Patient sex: M
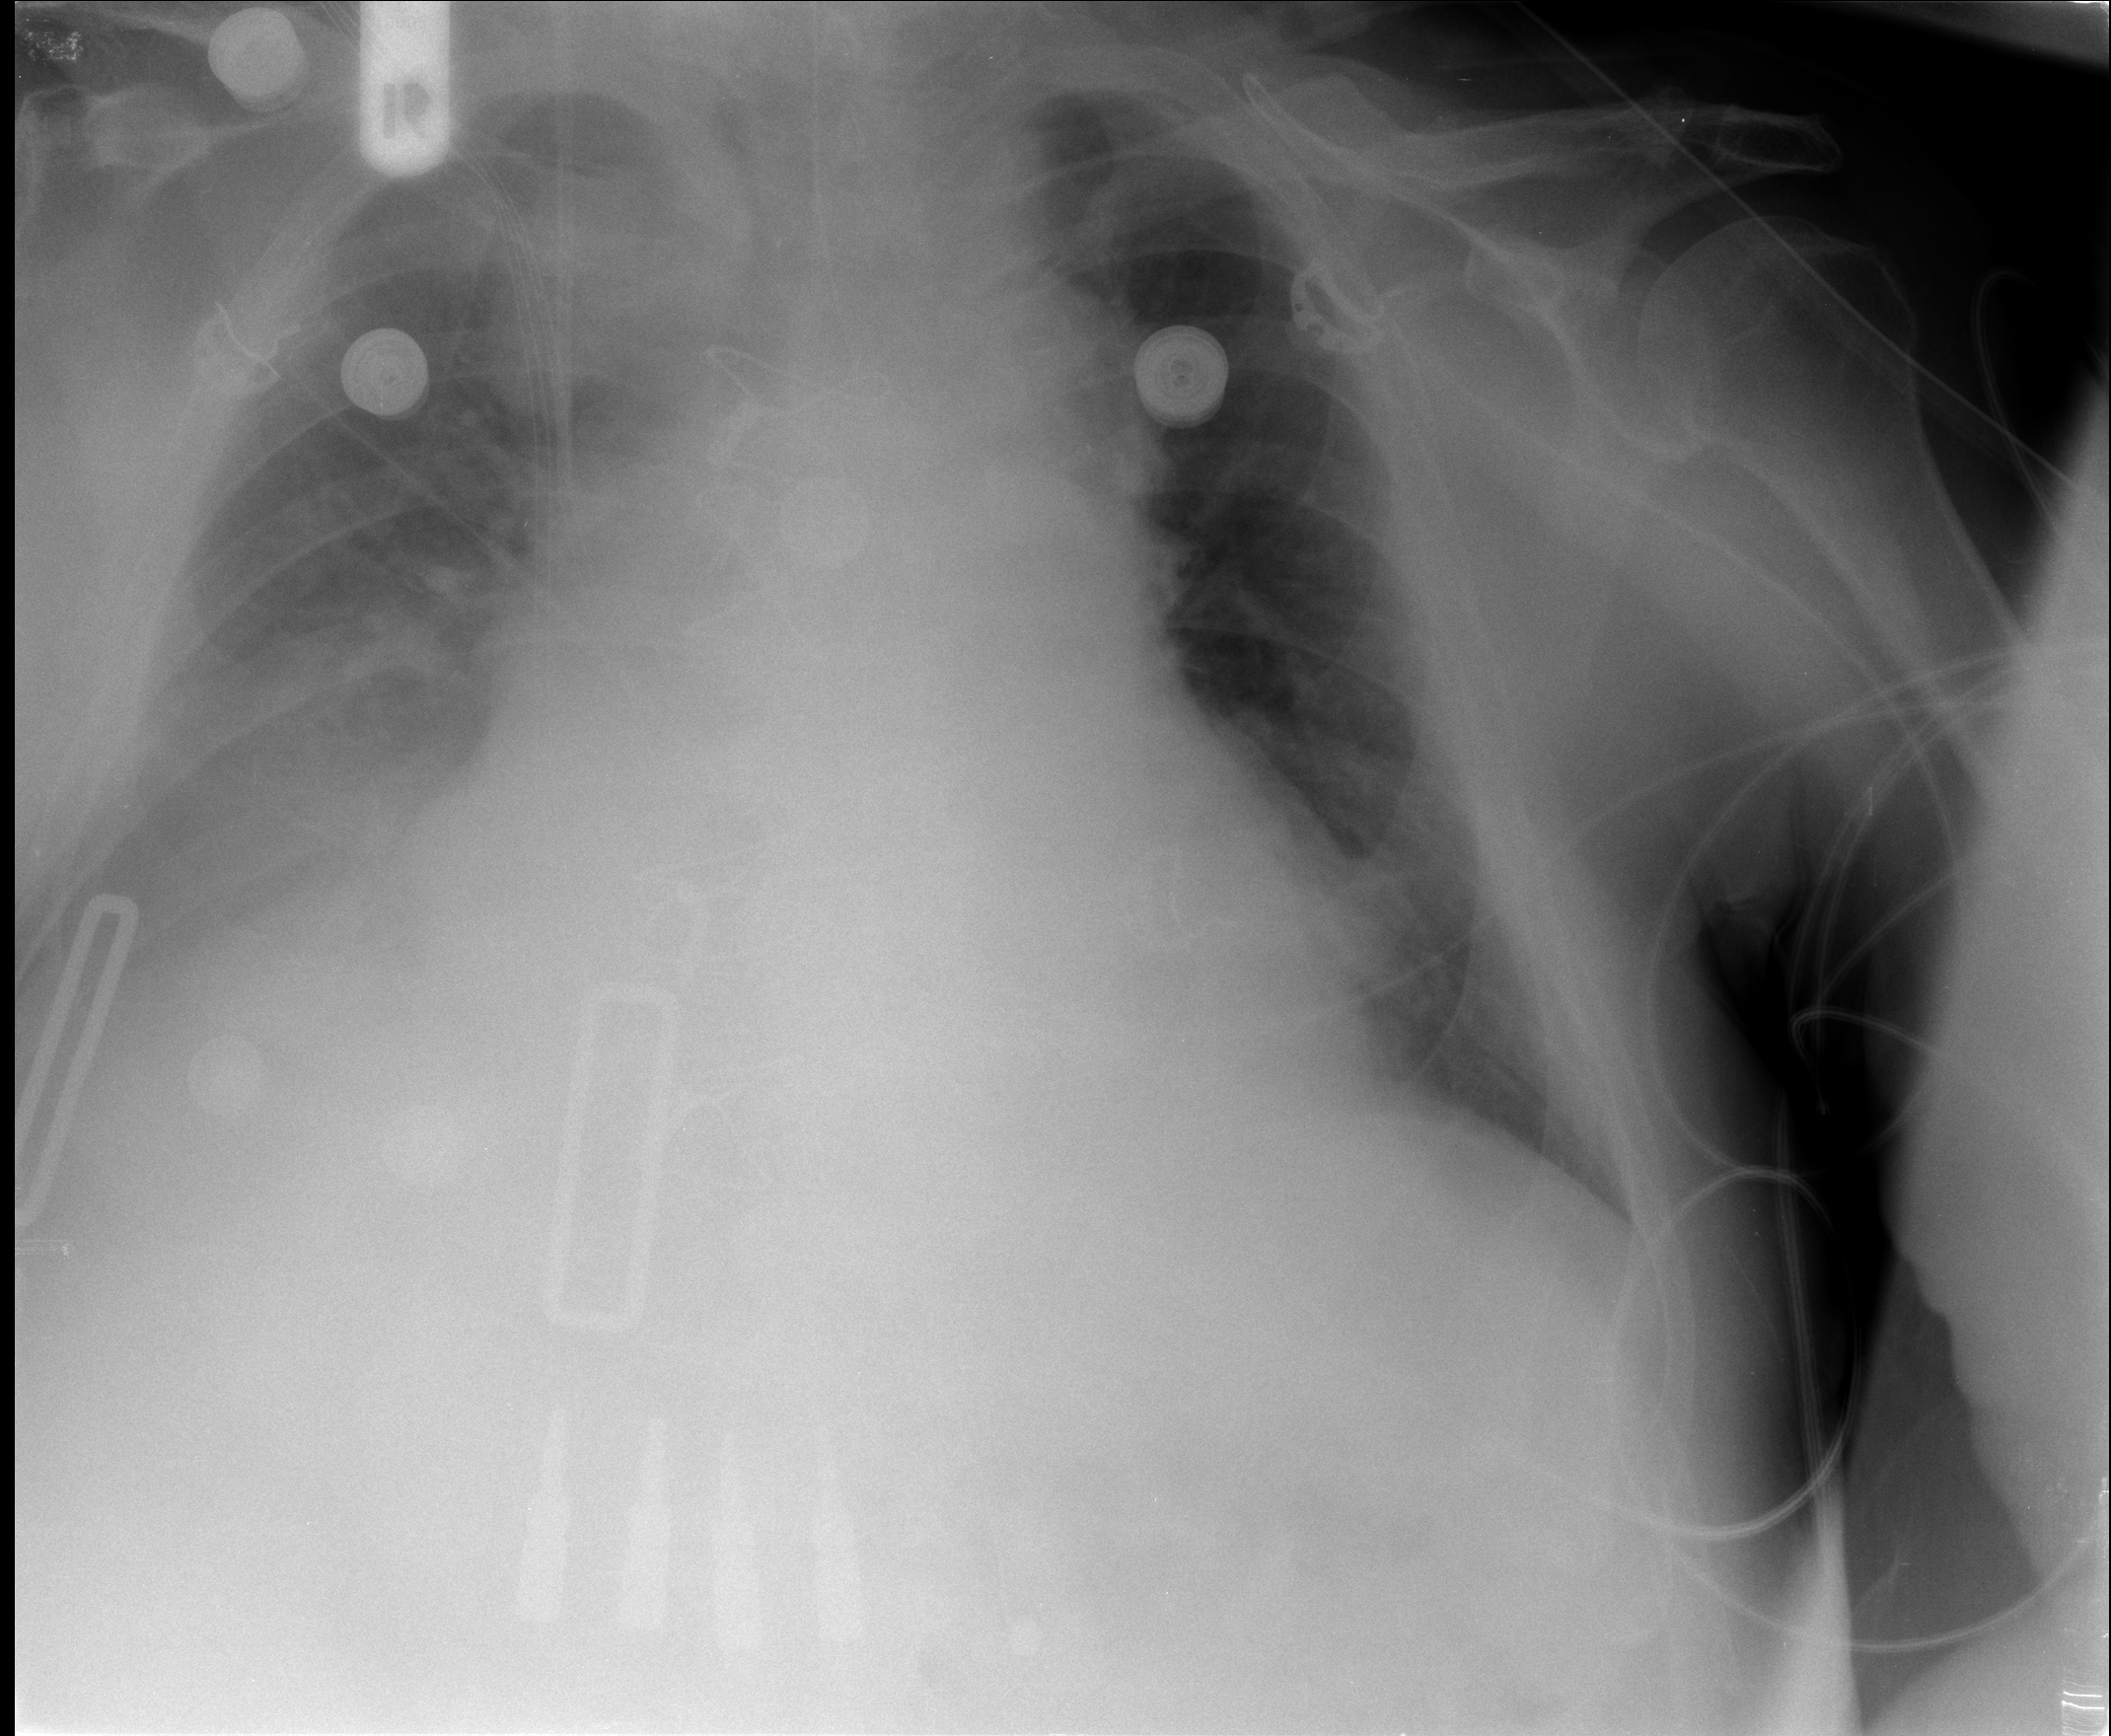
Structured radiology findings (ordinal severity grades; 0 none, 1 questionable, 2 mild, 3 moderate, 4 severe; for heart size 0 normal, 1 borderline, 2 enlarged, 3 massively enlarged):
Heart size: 3
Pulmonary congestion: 2
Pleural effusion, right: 3
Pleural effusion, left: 0
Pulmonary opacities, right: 0
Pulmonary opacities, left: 0
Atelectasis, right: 2
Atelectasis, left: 0